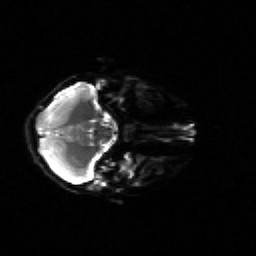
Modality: sbref
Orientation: axial
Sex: female
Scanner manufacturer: siemens
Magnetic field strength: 3 T
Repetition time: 5 s
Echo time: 0.071 s